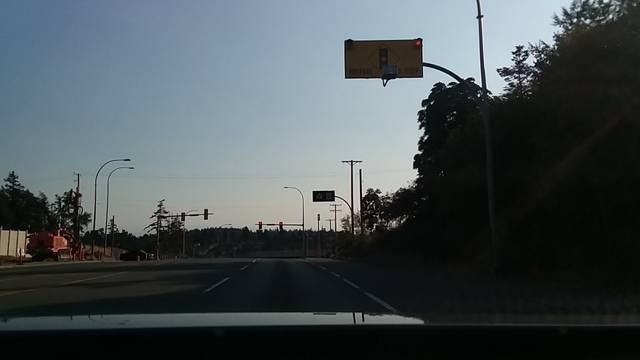
Region: Canada
Coordinates: 48.463, -123.402